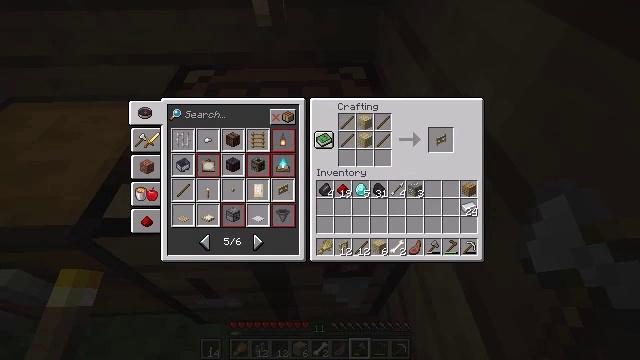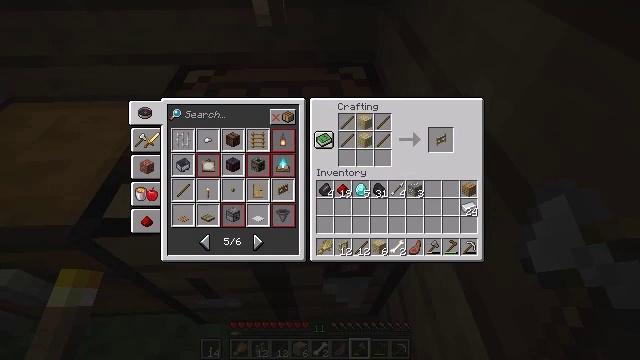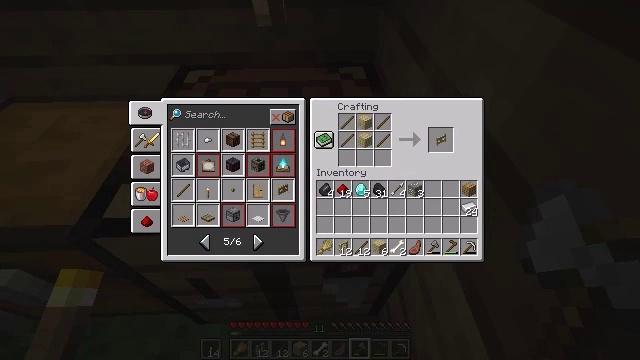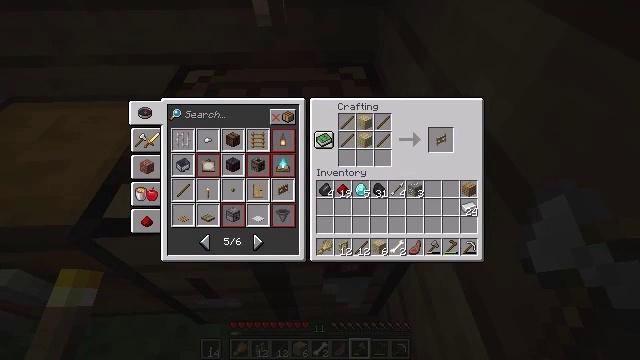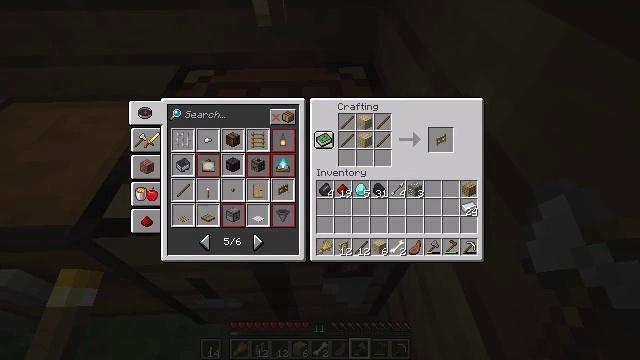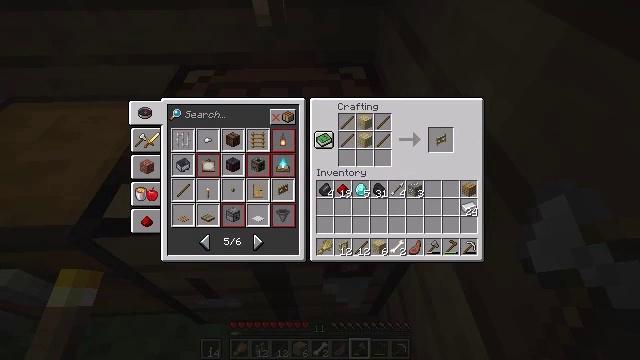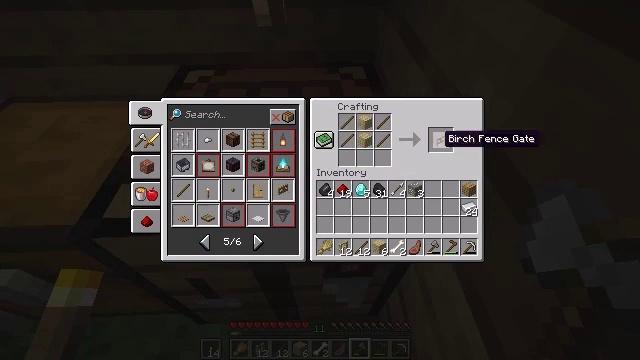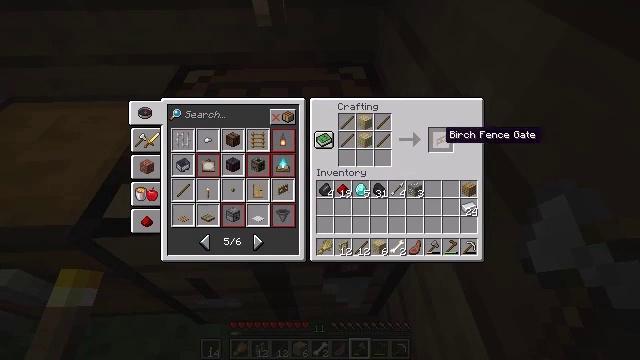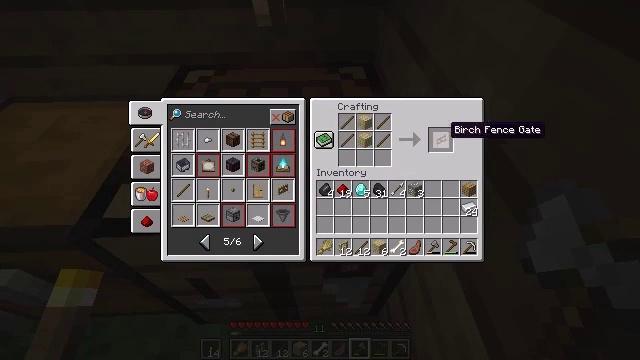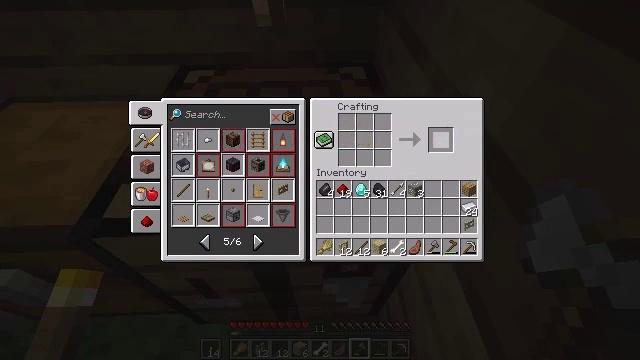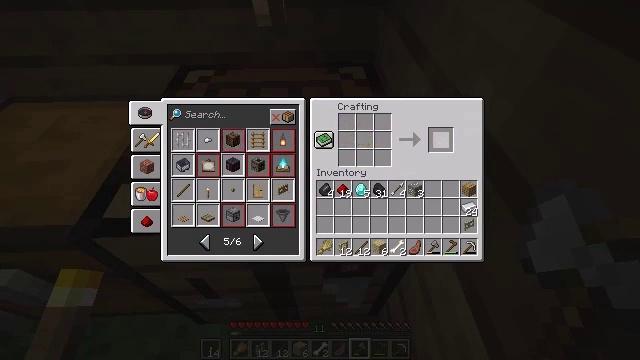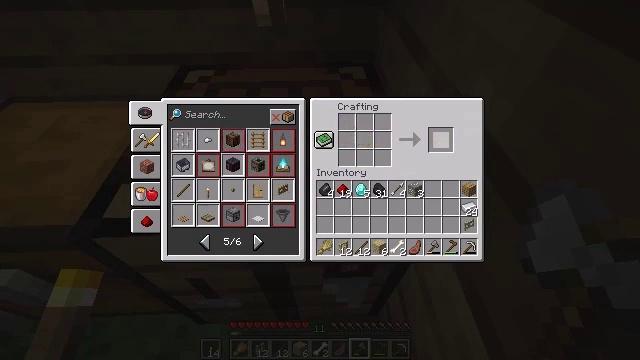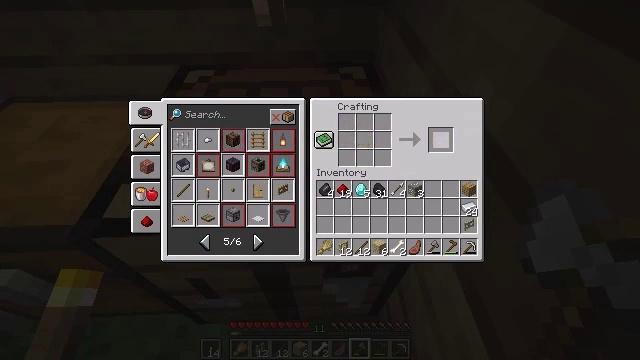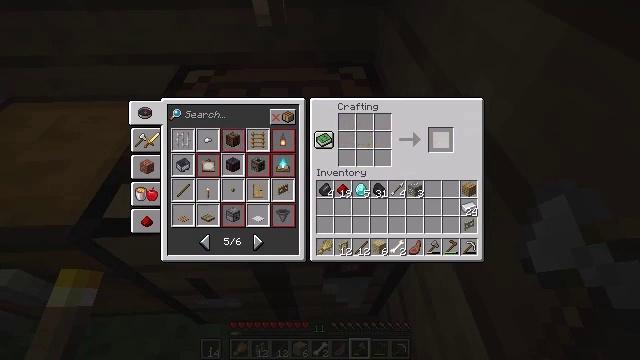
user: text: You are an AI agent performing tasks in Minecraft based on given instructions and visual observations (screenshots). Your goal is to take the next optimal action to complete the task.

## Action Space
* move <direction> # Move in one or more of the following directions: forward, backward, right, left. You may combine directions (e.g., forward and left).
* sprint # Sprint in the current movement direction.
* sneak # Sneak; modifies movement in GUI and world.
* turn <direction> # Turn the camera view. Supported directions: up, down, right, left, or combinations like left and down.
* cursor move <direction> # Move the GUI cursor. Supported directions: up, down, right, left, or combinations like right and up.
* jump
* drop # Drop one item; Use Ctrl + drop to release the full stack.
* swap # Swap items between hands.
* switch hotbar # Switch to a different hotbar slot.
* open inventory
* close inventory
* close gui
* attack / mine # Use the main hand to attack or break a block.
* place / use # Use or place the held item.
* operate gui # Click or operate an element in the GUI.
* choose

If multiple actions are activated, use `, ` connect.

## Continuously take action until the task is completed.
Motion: motion action
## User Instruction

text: Interact with the crafting table to get a birch fence gate.
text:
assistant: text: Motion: no_op
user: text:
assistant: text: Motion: no_op
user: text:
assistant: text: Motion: cursor move right and up
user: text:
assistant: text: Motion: cursor move right
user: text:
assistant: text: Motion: sneak, cursor move right
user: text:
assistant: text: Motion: sneak
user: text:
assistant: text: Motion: sneak
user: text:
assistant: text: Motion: sneak
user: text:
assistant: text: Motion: sneak
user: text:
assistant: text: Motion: sneak, operate gui
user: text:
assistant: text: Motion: sneak, operate gui
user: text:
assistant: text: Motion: sneak
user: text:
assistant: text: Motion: sneak
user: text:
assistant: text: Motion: sneak
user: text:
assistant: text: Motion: sneak